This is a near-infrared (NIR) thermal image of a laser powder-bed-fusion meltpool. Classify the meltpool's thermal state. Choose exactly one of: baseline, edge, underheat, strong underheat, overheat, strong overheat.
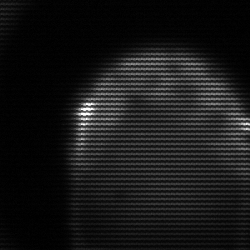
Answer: edge